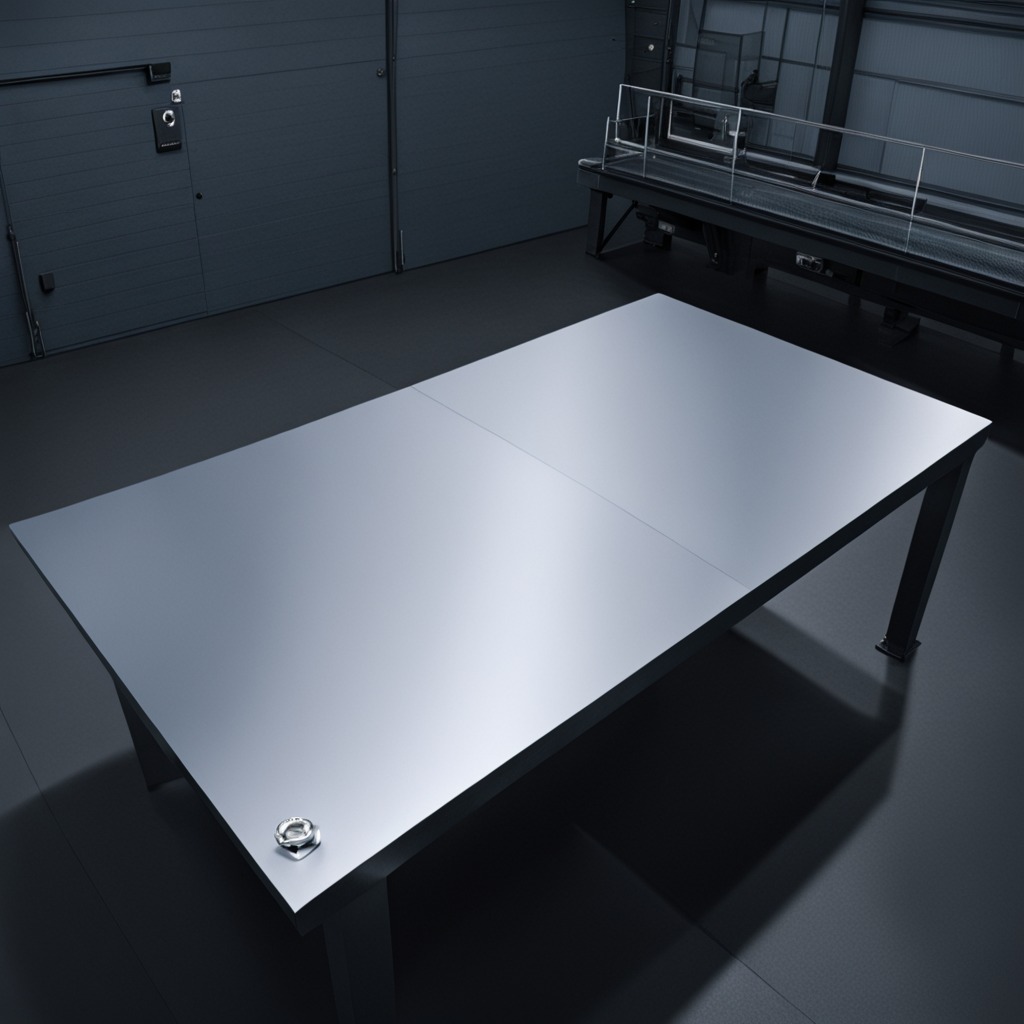
A metal nut is lying on the tabletop.